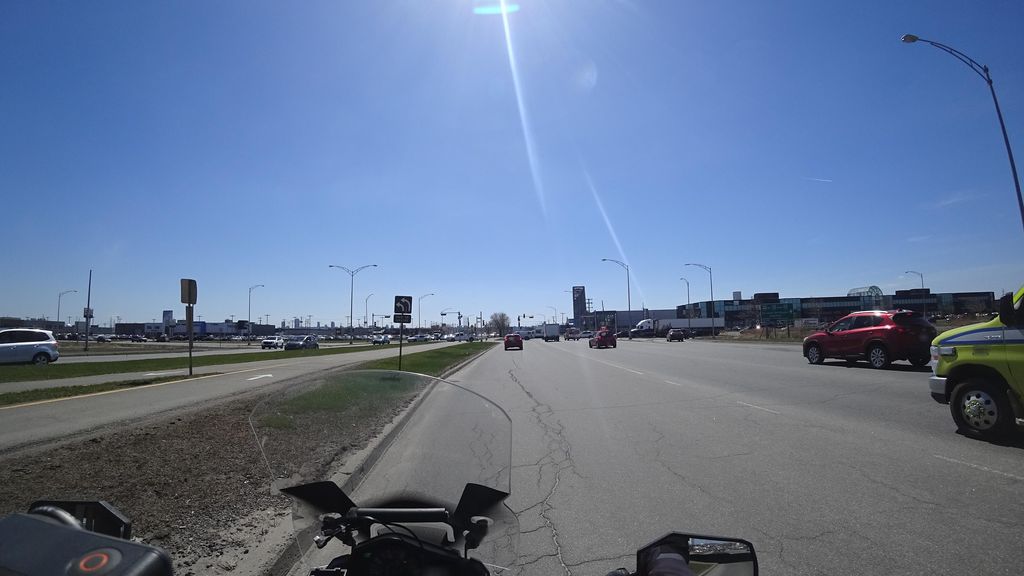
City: quebec_city